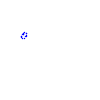
Particle: proton